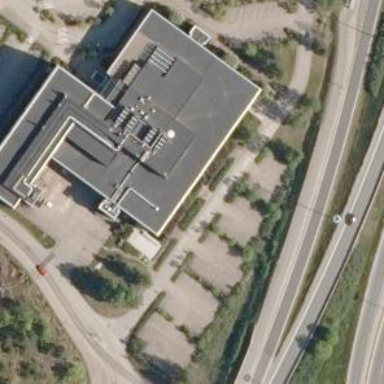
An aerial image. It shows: Commercial building.